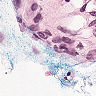
Metastatic tissue present: no